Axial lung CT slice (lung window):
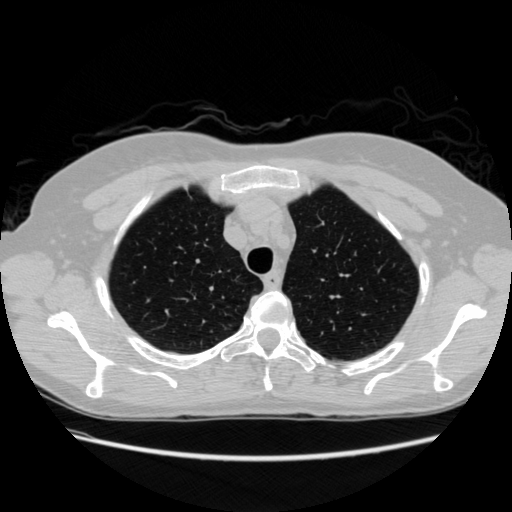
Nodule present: no